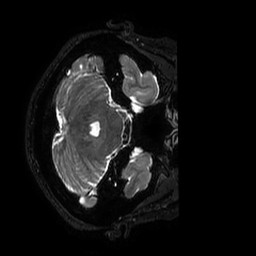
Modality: T2w
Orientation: axial
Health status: ill
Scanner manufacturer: philips
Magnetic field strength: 3 T
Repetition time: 2.5 s
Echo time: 0.331 s